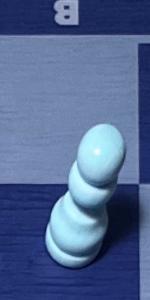
Label: Pawn_White